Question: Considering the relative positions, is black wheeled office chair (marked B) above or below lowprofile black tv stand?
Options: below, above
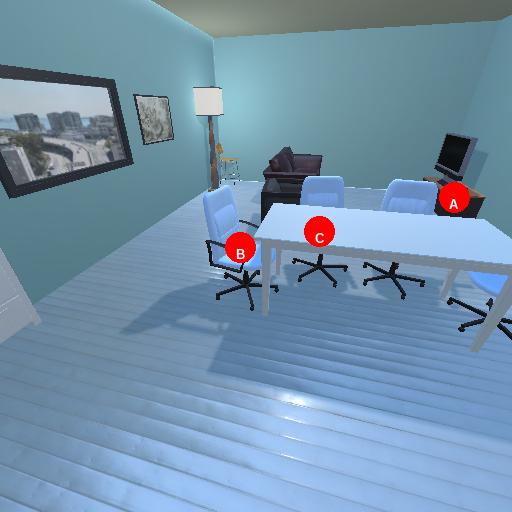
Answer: below